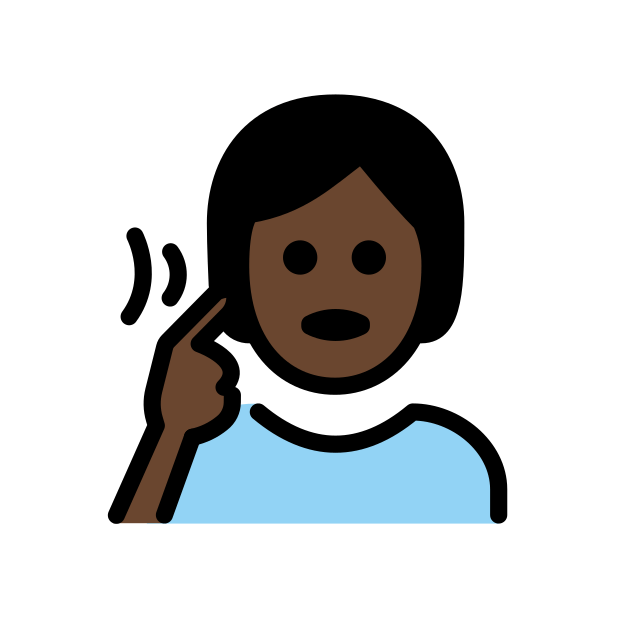
deaf person: dark skin tone